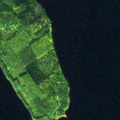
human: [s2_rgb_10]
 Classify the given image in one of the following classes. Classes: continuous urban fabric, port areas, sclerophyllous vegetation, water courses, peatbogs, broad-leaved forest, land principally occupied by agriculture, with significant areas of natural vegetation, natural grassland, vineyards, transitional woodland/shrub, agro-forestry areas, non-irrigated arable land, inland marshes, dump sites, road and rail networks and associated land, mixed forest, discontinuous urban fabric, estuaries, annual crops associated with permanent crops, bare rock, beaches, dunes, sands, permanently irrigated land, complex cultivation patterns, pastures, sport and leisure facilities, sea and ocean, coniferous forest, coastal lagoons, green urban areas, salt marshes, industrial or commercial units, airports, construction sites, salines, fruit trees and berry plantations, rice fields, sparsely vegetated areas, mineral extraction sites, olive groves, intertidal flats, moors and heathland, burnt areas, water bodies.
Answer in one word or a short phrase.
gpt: mixed forest, water bodies